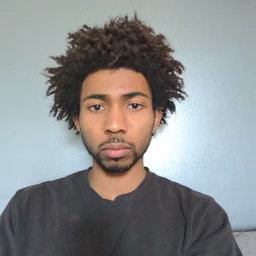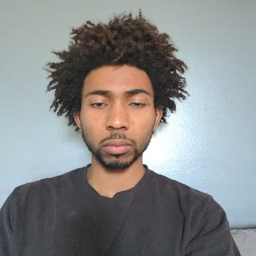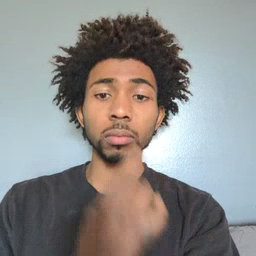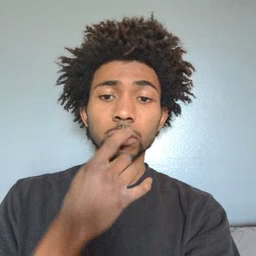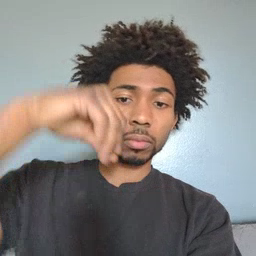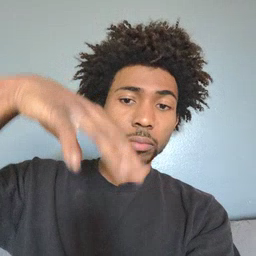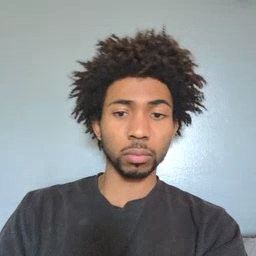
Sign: lamp